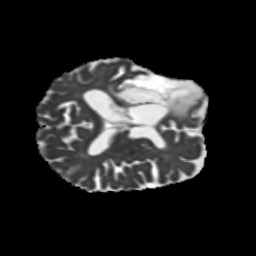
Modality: MD
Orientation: axial
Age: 71
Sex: female
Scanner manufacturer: siemens
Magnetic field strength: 3 T
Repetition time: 5.25 s
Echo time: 0.08 s